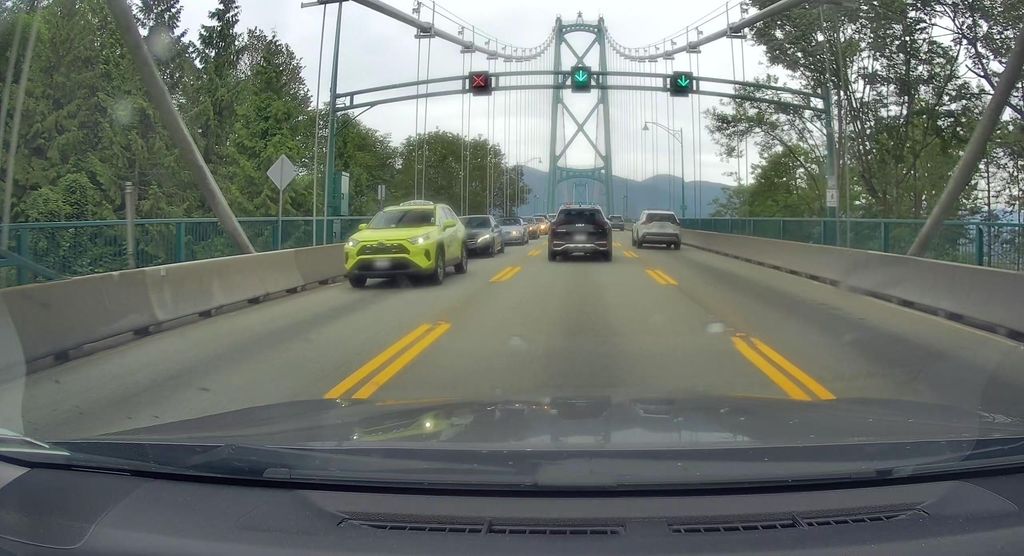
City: vancouver